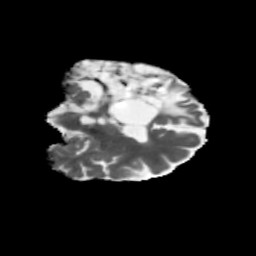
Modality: MD
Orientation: coronal
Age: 48
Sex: male
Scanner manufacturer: siemens
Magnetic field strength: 3 T
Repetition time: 5.47 s
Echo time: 0.0854 s